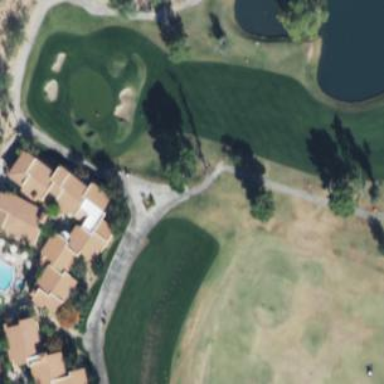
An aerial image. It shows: Grass area designated as golf tee.